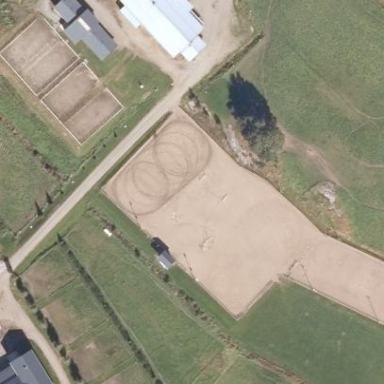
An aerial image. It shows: Equestrian pitch with sandy surface for leisure land.